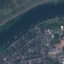
Label: River